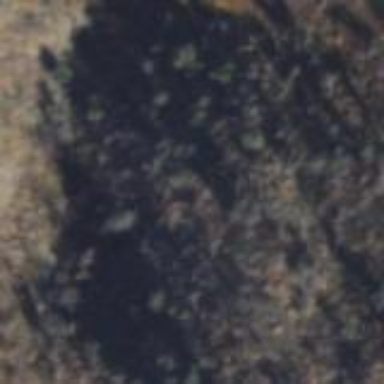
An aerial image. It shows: Lush woodland area covered with trees.